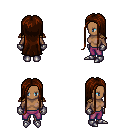
a pixel art fantasy rpg character, female body template, human, dark skin, leather shoulder armor, magenta pants, brown extra-long hairstyle, metal gloves, metal boots, four views (front, back, left, right), 2x2 character sprite sheet, small pixel art, hard edges, no anti-aliasing